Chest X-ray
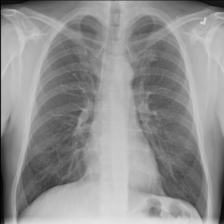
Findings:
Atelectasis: negative
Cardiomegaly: negative
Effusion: negative
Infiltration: positive
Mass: negative
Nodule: negative
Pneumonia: negative
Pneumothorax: negative
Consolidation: negative
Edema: negative
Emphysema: negative
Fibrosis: negative
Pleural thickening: negative
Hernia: negative